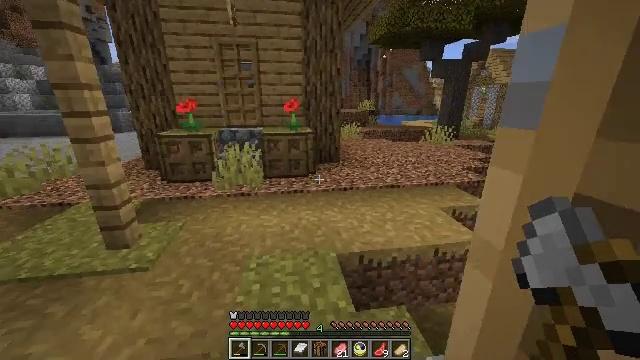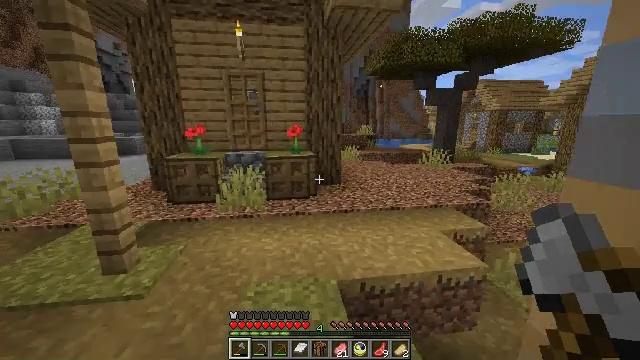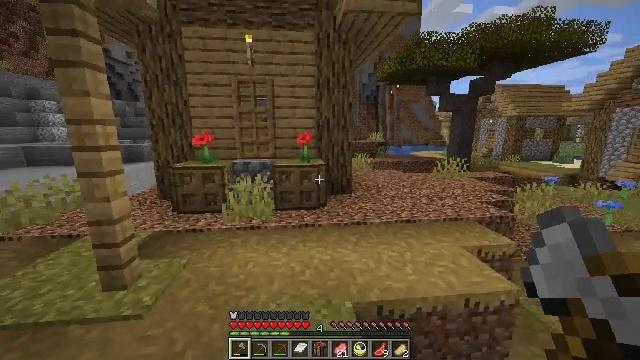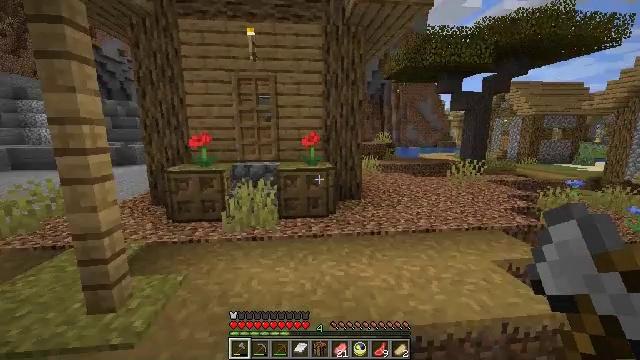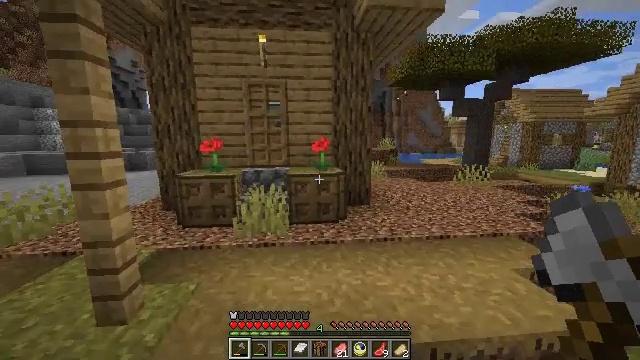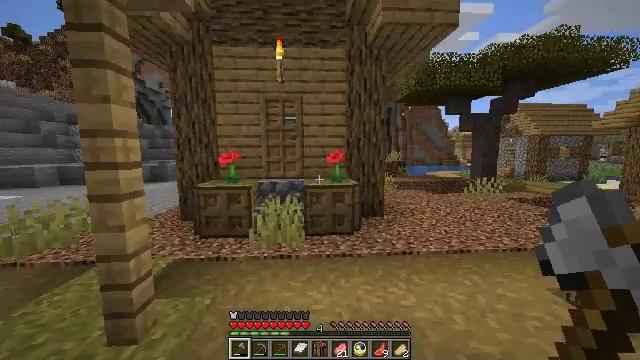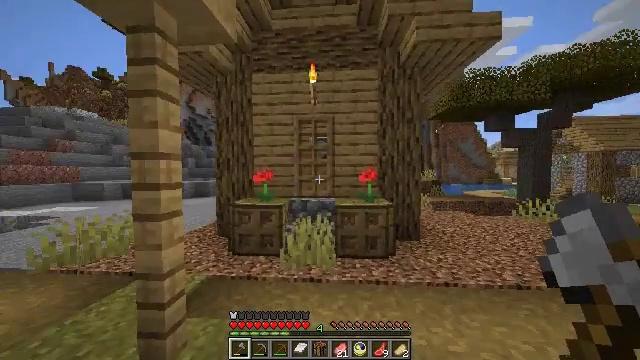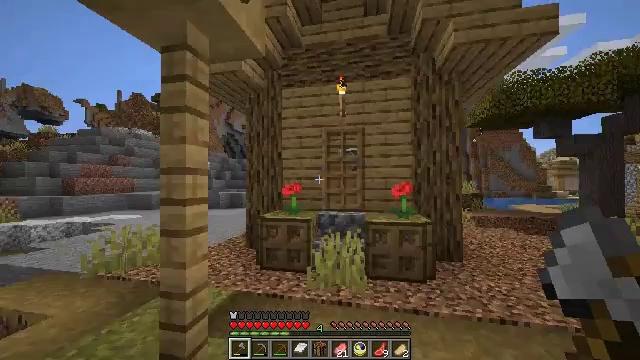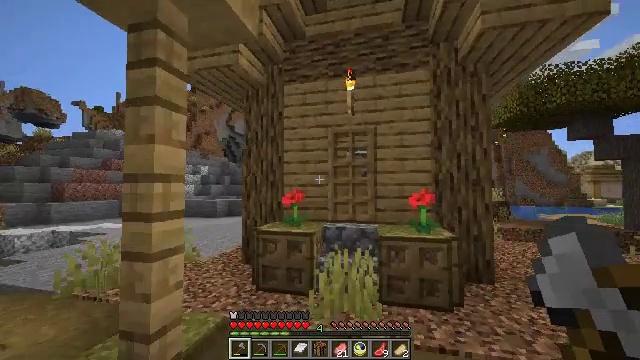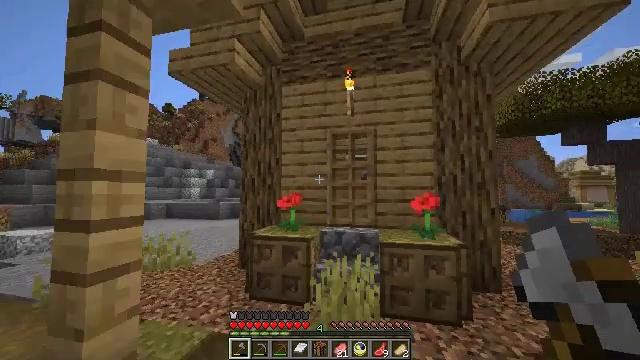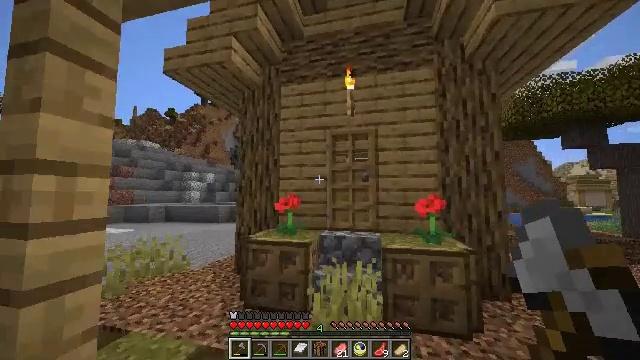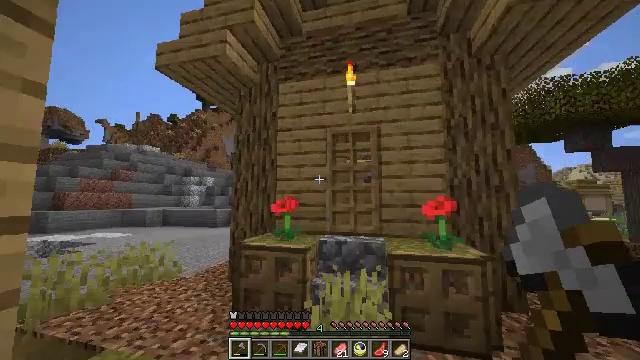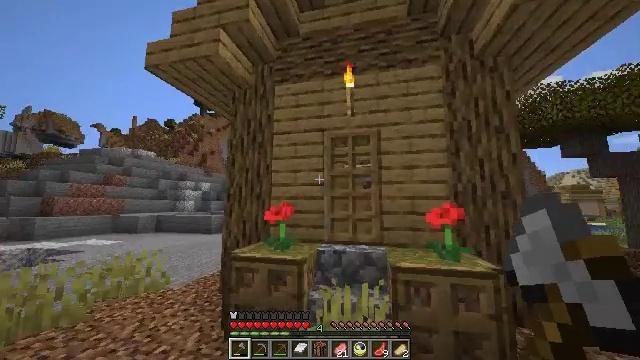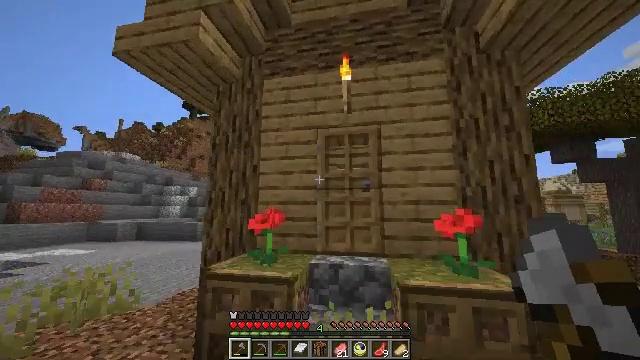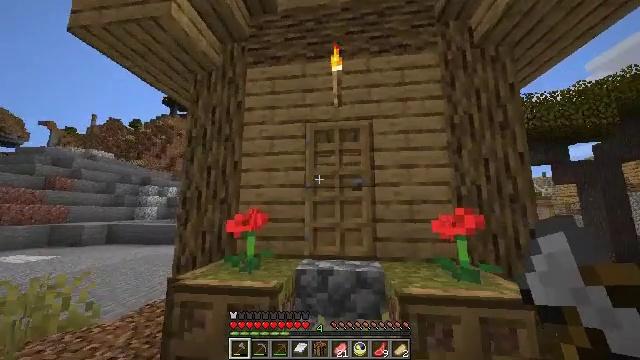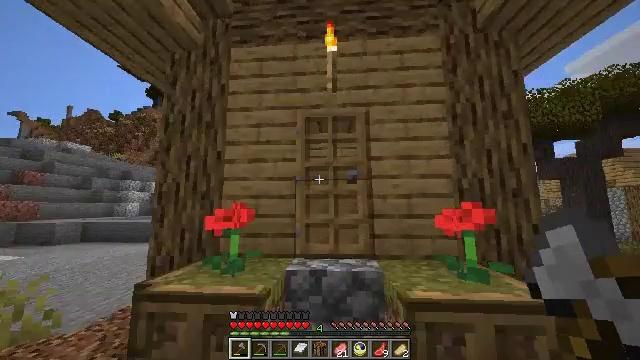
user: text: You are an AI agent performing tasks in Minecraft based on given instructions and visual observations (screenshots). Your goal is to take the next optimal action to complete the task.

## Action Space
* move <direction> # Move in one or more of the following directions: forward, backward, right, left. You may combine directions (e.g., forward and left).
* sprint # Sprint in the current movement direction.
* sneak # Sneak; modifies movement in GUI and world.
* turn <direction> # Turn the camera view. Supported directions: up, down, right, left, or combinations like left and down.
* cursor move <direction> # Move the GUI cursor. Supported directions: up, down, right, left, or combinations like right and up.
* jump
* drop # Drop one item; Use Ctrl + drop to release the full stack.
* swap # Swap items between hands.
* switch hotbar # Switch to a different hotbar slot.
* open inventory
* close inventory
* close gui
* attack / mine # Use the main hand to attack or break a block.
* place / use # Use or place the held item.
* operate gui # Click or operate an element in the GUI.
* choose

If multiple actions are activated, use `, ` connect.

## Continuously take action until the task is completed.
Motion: motion action
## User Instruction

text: Break the bookshelf for books.
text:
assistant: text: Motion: move forward, sprint, turn up
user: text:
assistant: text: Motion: move forward and move left, sprint, turn left and up
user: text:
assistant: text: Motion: move forward and move left, sprint
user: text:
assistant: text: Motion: move forward and move left, sprint, turn up
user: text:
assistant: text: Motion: move forward, sprint, turn left and up
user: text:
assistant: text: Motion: move forward, sprint, turn left and up
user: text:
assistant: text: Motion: move forward, sprint, turn left and up
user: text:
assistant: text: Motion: move forward, sprint, turn left and up
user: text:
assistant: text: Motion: move forward, sprint
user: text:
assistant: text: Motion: move forward, sprint
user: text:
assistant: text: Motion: move forward, sprint, turn up
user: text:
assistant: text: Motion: move forward, sprint, turn up
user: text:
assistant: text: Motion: move forward, sprint, turn right and up
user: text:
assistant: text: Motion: move forward, sprint, turn right
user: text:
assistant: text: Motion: move forward, sprint, turn right and down
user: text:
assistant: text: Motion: move forward, sprint, turn down, use / place
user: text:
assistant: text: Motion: move forward, sprint, turn down, use / place
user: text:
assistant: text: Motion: move forward, sprint, turn down, use / place
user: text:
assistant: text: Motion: move forward, sprint, turn down, use / place
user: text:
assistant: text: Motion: move forward, sprint, turn down
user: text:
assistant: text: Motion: move forward, sprint, turn down
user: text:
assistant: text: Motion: move forward, sprint, turn right and down
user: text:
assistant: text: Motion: move forward, sprint, turn right and down
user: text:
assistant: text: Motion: move forward, sprint, turn right and down
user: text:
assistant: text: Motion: move forward, turn down
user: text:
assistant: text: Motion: move forward, turn down
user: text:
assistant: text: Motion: move forward, turn right and down
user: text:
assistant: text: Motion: move forward, turn right and down
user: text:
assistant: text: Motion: turn right
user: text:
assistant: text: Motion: turn right